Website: macys
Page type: payment
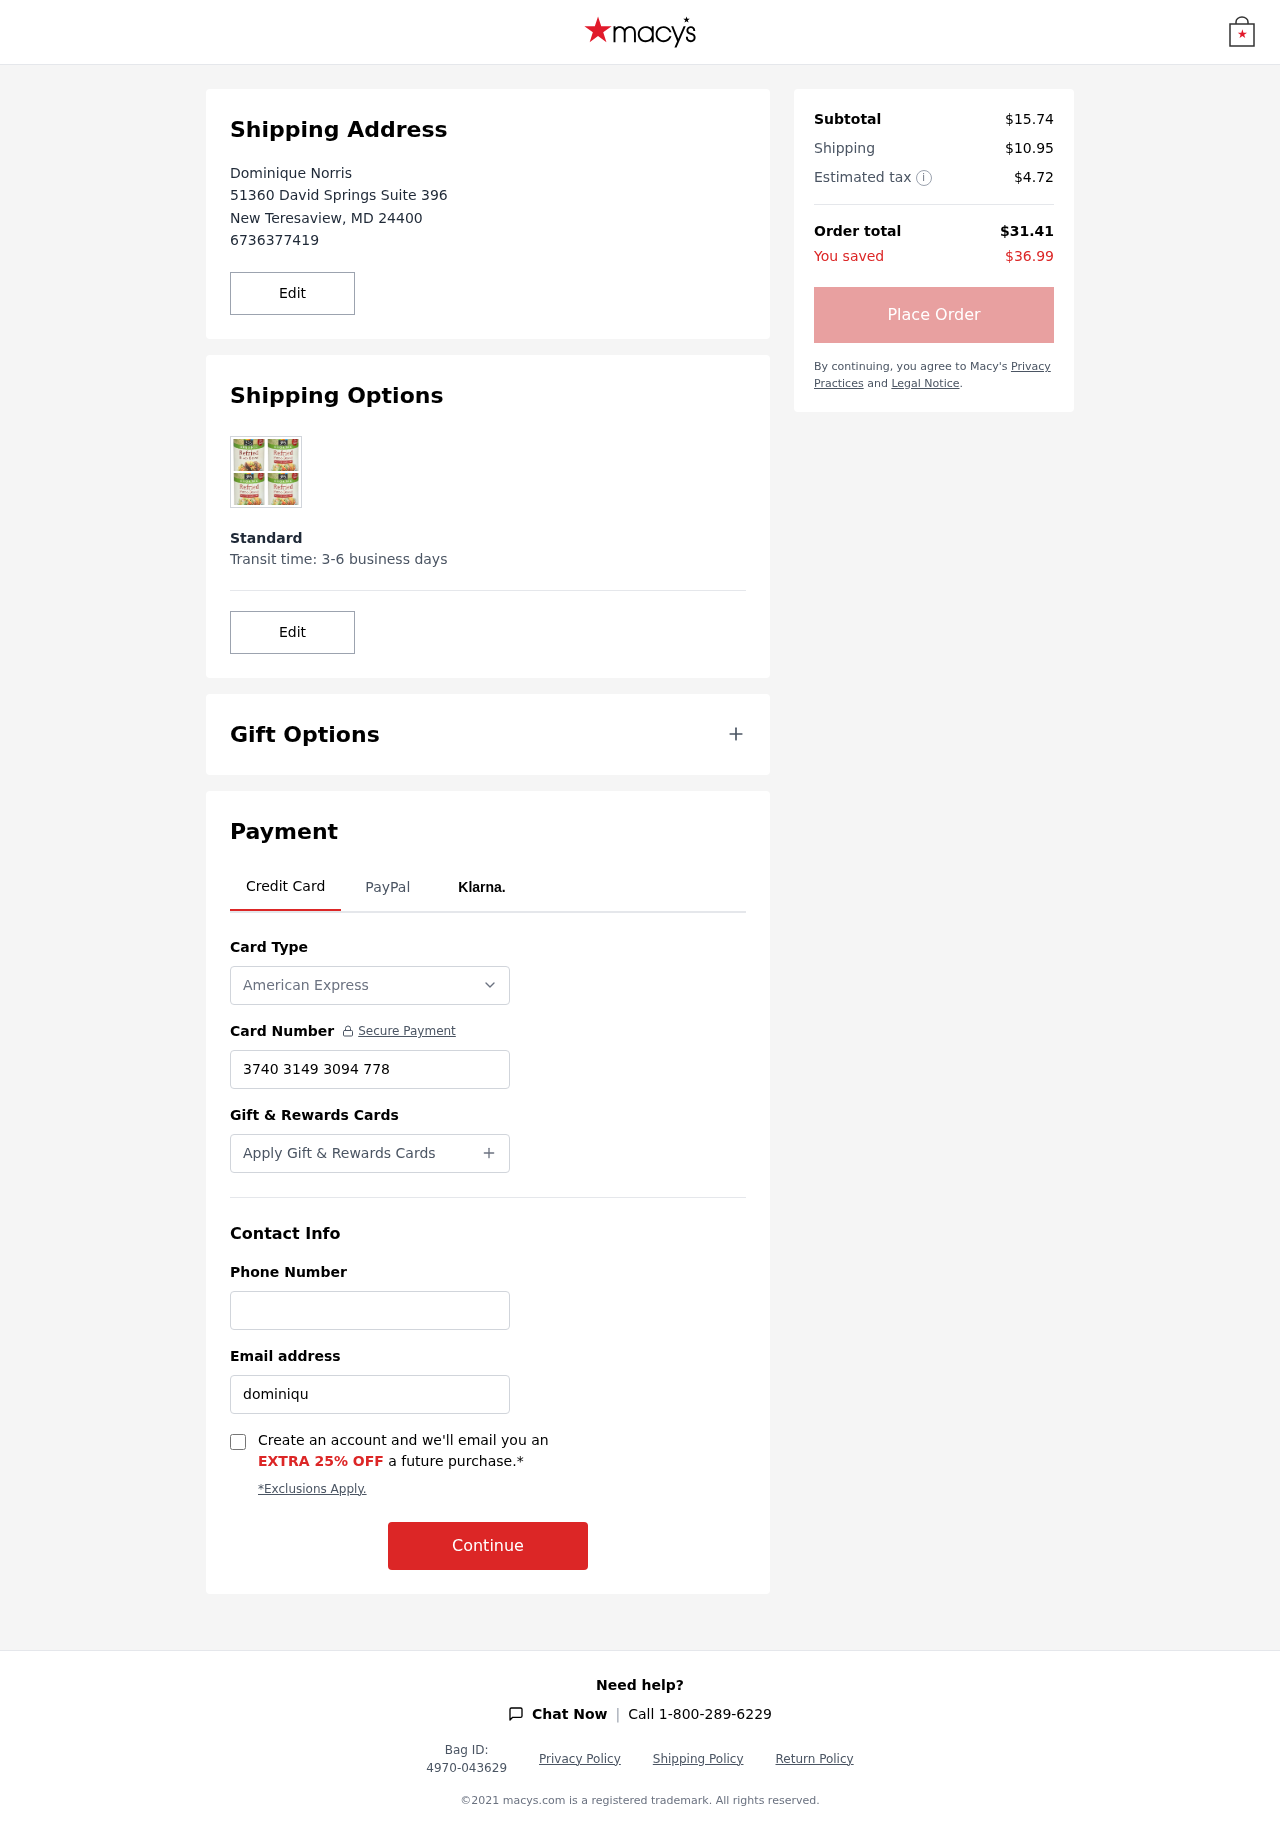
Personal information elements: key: PII_CARD_NUMBER
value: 3740 3149 3094 778
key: PII_CARD_TYPE
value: American Express
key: PII_CITY
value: New Teresaview
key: PII_EMAIL
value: dominique.norris@hotmail.com
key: PII_FULLNAME
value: Dominique Norris
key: PII_PHONE
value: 6736377419
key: PII_POSTCODE
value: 24400
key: PII_STATE_ABBR
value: MD
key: PII_STREET
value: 51360 David Springs Suite 396
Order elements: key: ORDER_SUBTOTAL
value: $15.74
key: ORDER_SHIPPING_COST
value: $10.95
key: ORDER_TAX
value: $4.72
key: ORDER_TOTAL
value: $31.41
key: ORDER_SAVINGS
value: $36.99